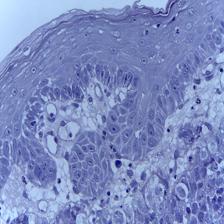
Diagnosis: Normal